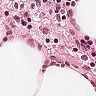
Metastatic tissue present: no